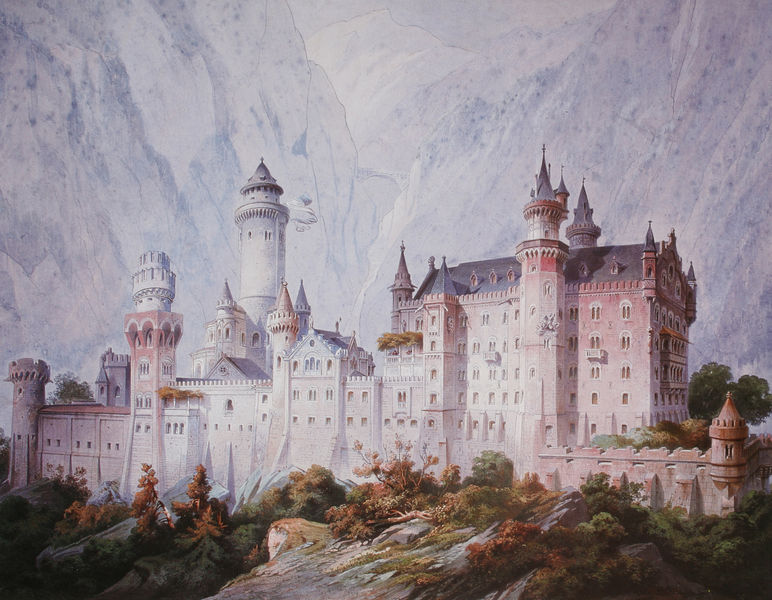
Titel: Neuschwanstein von Nordwesten
Künstler: Christian Jank
Schlagwörter: baum, berg, blau, blätter, dunkel, felsen, gemälde, himmel, laub, schatten, weiß, aquarell, bäume, grün, landschaft, ocker, äste, braun, fenster, hell, hintergrund, licht, schwarz, stützen, terasse, zeichnung, dach, gebäude, rot, schloss, haube, architektur, spitze, stein, steine, gräser, kalt, natur, zweige, büsche, gebüsch, sonne, sträucher, front, gotik, rosa, tal, wald, anhöhe, turm, aussicht, ansicht, bogen, fassade, abhang, berge, fels, felswand, gebirge, gipfel, dächer, giebel, mauer, grafik, graphik, lila, violett, steil, herbst, romantik, könig, spitz, verzierung, graun, hoch, zinnen, befestigung, klippe, erker, burg, bayern, türme, alpen, festung, gauben, groß, koloriert, entwurf, neu, romantisch, märchen, dachgauben, etagen, geschosse, ballustrade, kulisse, stockwerke, burggraben, streben, ludwig, bergfried, neogotik, gebäudekomplex, bastion, neuschwanstein, prunkvoll, rost, dacher, scharten, burgfried, rotbuche, disney, feslen, 19. jahrhundert, schwanenstein